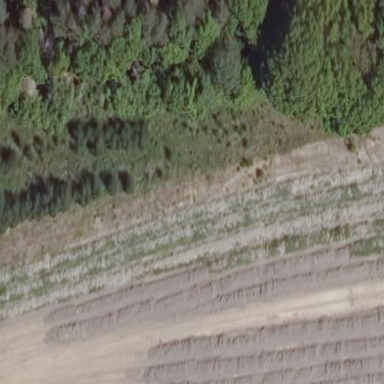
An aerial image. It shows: Patch of scrub vegetation.